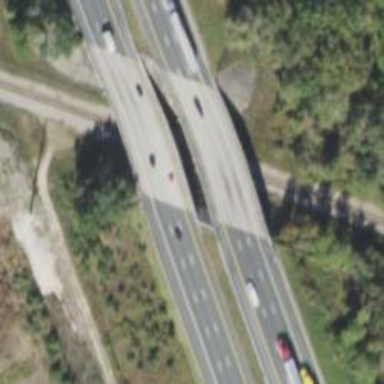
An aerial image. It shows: Beam-structured bridge on motorway.